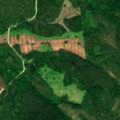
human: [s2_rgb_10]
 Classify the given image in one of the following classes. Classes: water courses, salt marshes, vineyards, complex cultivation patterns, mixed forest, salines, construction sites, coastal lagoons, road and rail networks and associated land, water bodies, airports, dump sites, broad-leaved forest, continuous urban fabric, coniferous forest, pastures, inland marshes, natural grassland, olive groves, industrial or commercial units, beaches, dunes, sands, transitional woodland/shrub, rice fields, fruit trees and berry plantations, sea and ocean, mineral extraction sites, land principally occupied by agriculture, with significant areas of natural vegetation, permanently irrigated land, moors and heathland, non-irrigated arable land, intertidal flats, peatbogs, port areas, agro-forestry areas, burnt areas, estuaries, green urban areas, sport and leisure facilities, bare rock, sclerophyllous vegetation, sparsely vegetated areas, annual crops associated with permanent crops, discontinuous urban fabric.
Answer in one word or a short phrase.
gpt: coniferous forest, mixed forest, transitional woodland/shrub